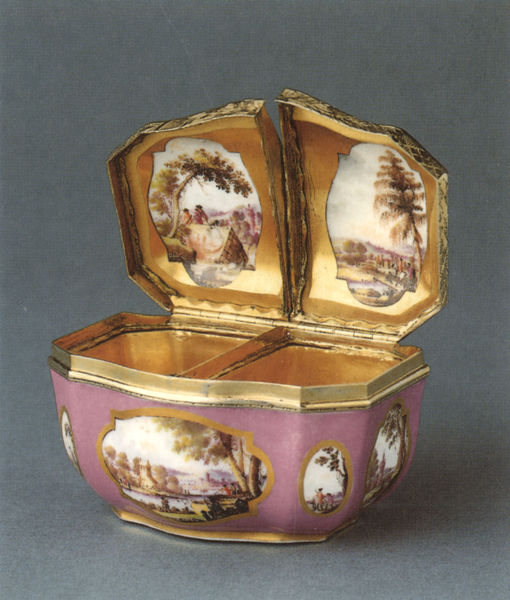
Titel: Doppeldose mit Jagdszenen
Institution: Privatbesitz
Schlagwörter: baum, wasser, bäume, fluss, landschaft, hintergrund, schmuck, malerei, barock, rahmen, stehen, gold, rokkoko, rokoko, rosa, bilder, vedute, zwei, lila, violett, rand, könig, kartusche, altrosa, bemalt, foto, truhe, deckel, gefäß, offen, dose, porzellan, schachtel, fürst, jagd, scharnier, geöffnet, schatulle, porzellanmalerei, kunsthandwerk, szenen, email, kästchen, schatz, schaniere, öffnen, motive, tabak, trennwand, geteilt, zweigeteilt, chinoiserie, gol, schatule, unterteilt, tabakdose, pillen, doppelkästchen, getilt, emaliert, schanierre